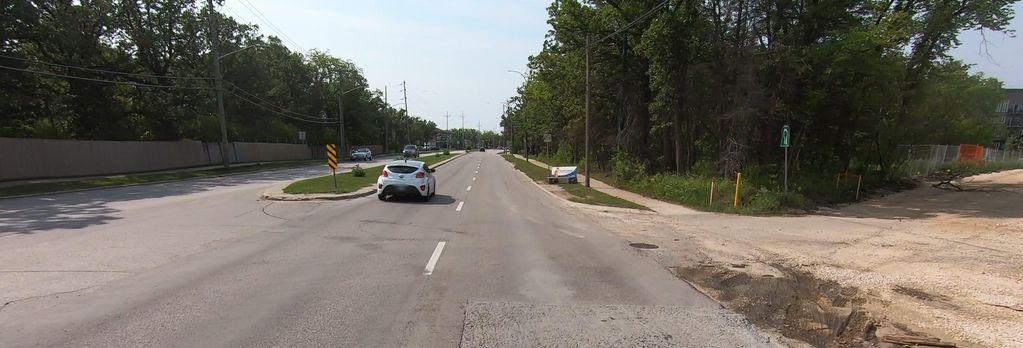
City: winnipeg